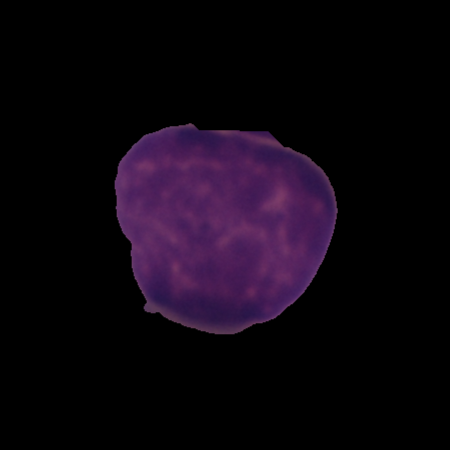
Label: cancer